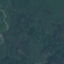
Land use / land cover: Forest